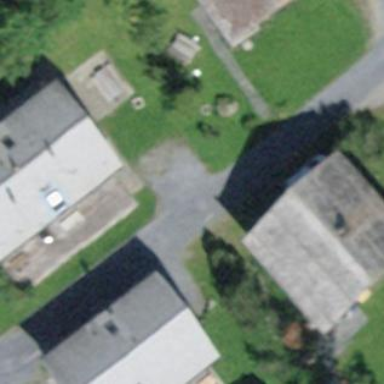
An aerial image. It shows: Simple and straightforward house.